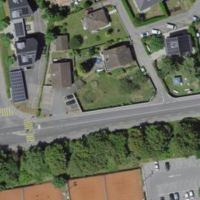
EUNIS habitat code: 55
Species observed at this site:
Senecio vulgaris